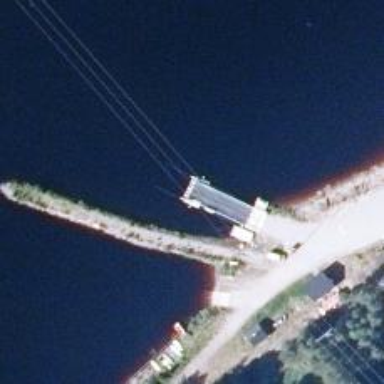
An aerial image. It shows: Ferry terminal.